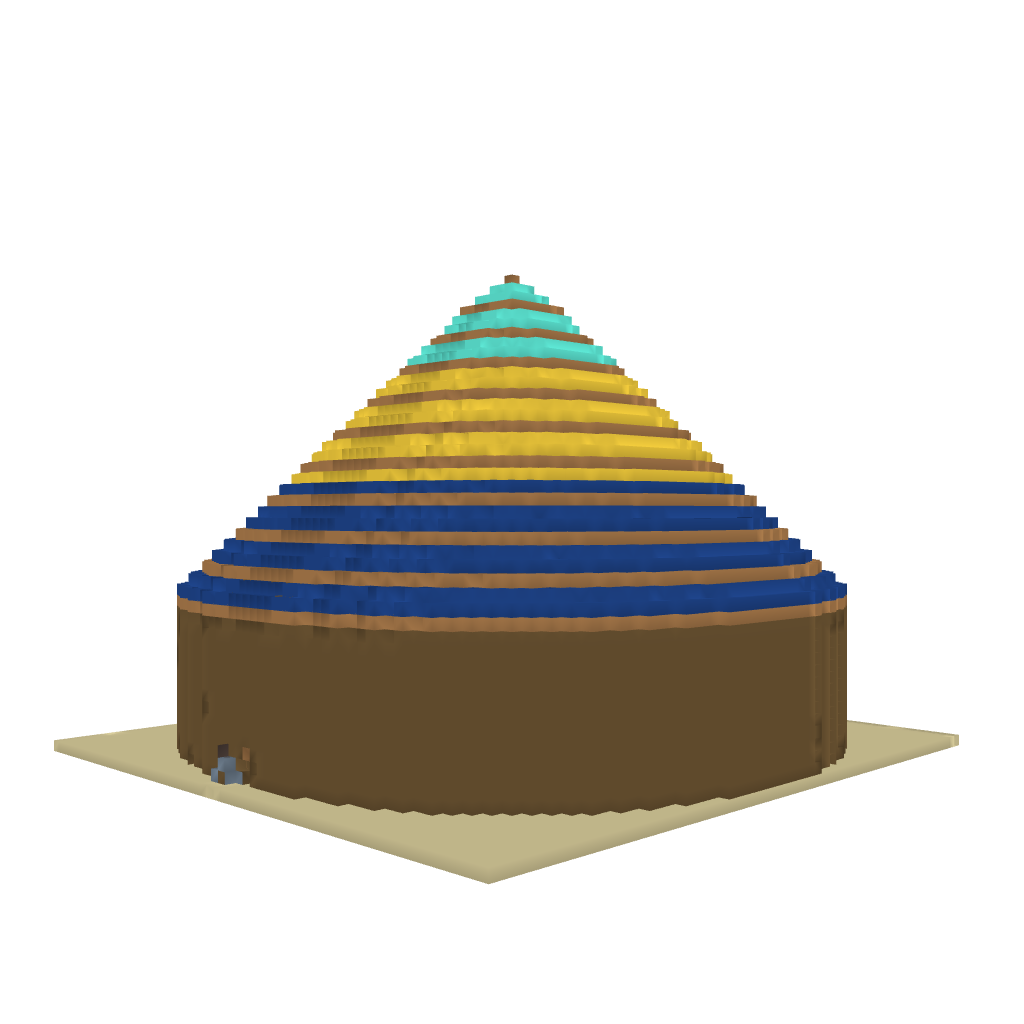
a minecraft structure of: Arena